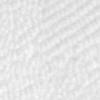
Label: no_change